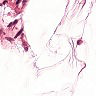
Metastatic tissue present: no